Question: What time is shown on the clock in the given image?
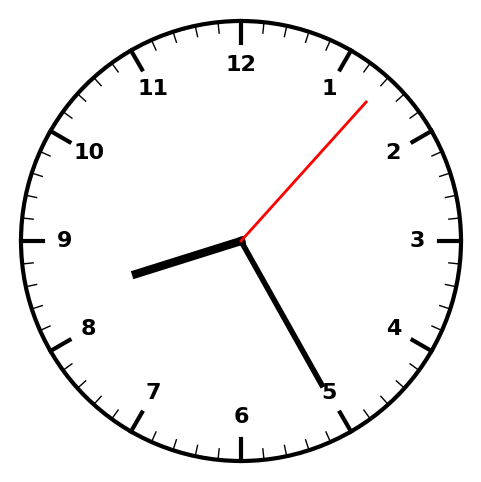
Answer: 08:25:07